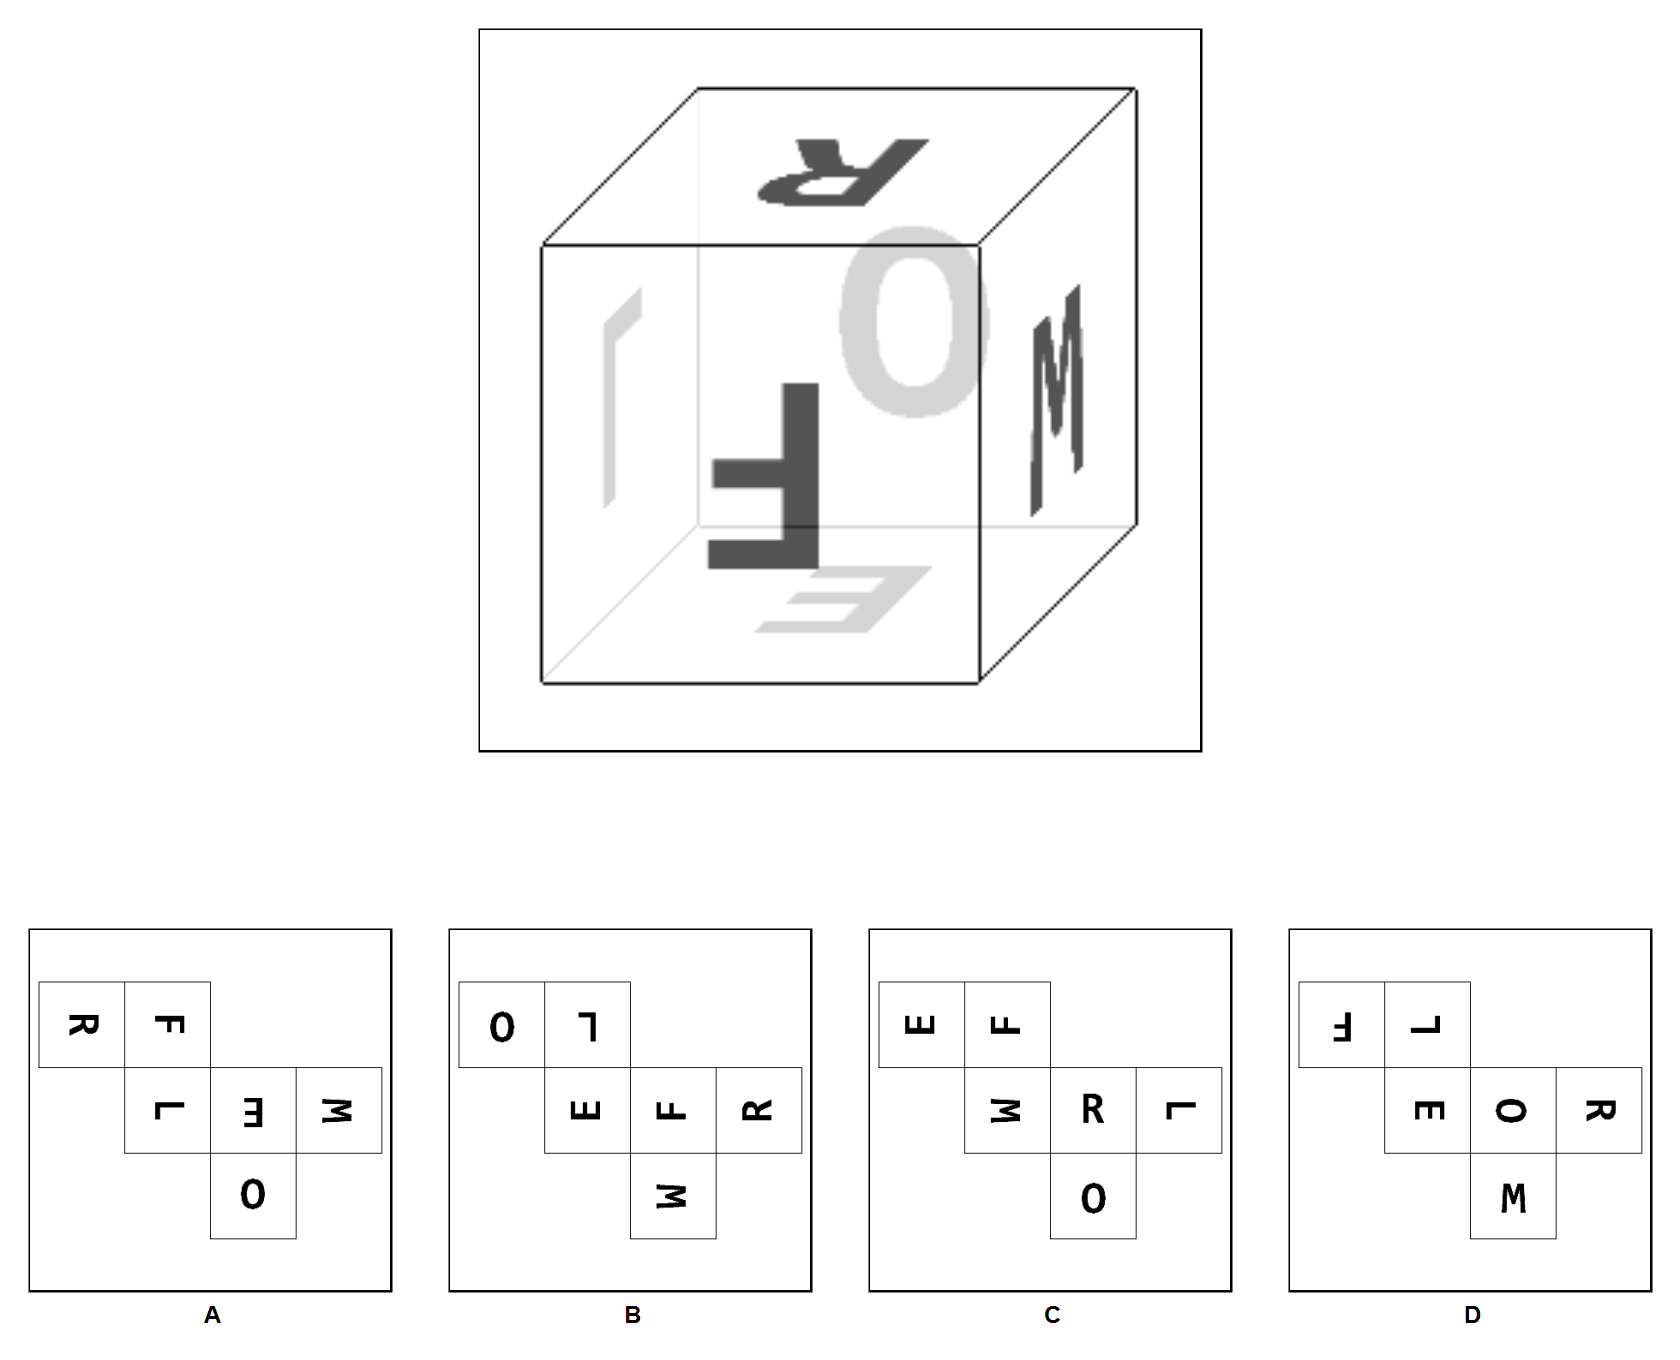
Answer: D